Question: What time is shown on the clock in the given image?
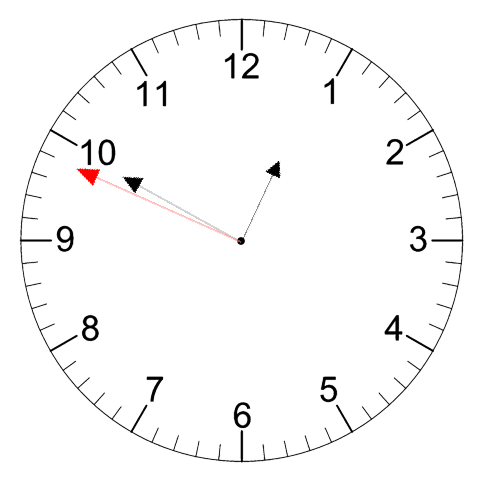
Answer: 12:49:49